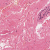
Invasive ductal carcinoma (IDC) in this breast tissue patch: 0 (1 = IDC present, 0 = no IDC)